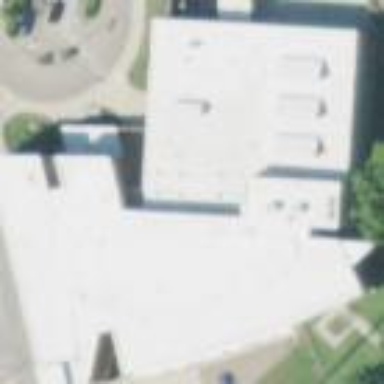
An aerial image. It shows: School building.